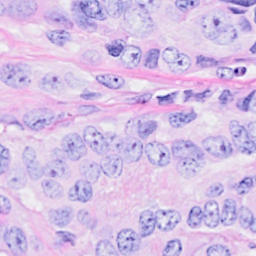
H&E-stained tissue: Breast